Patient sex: M
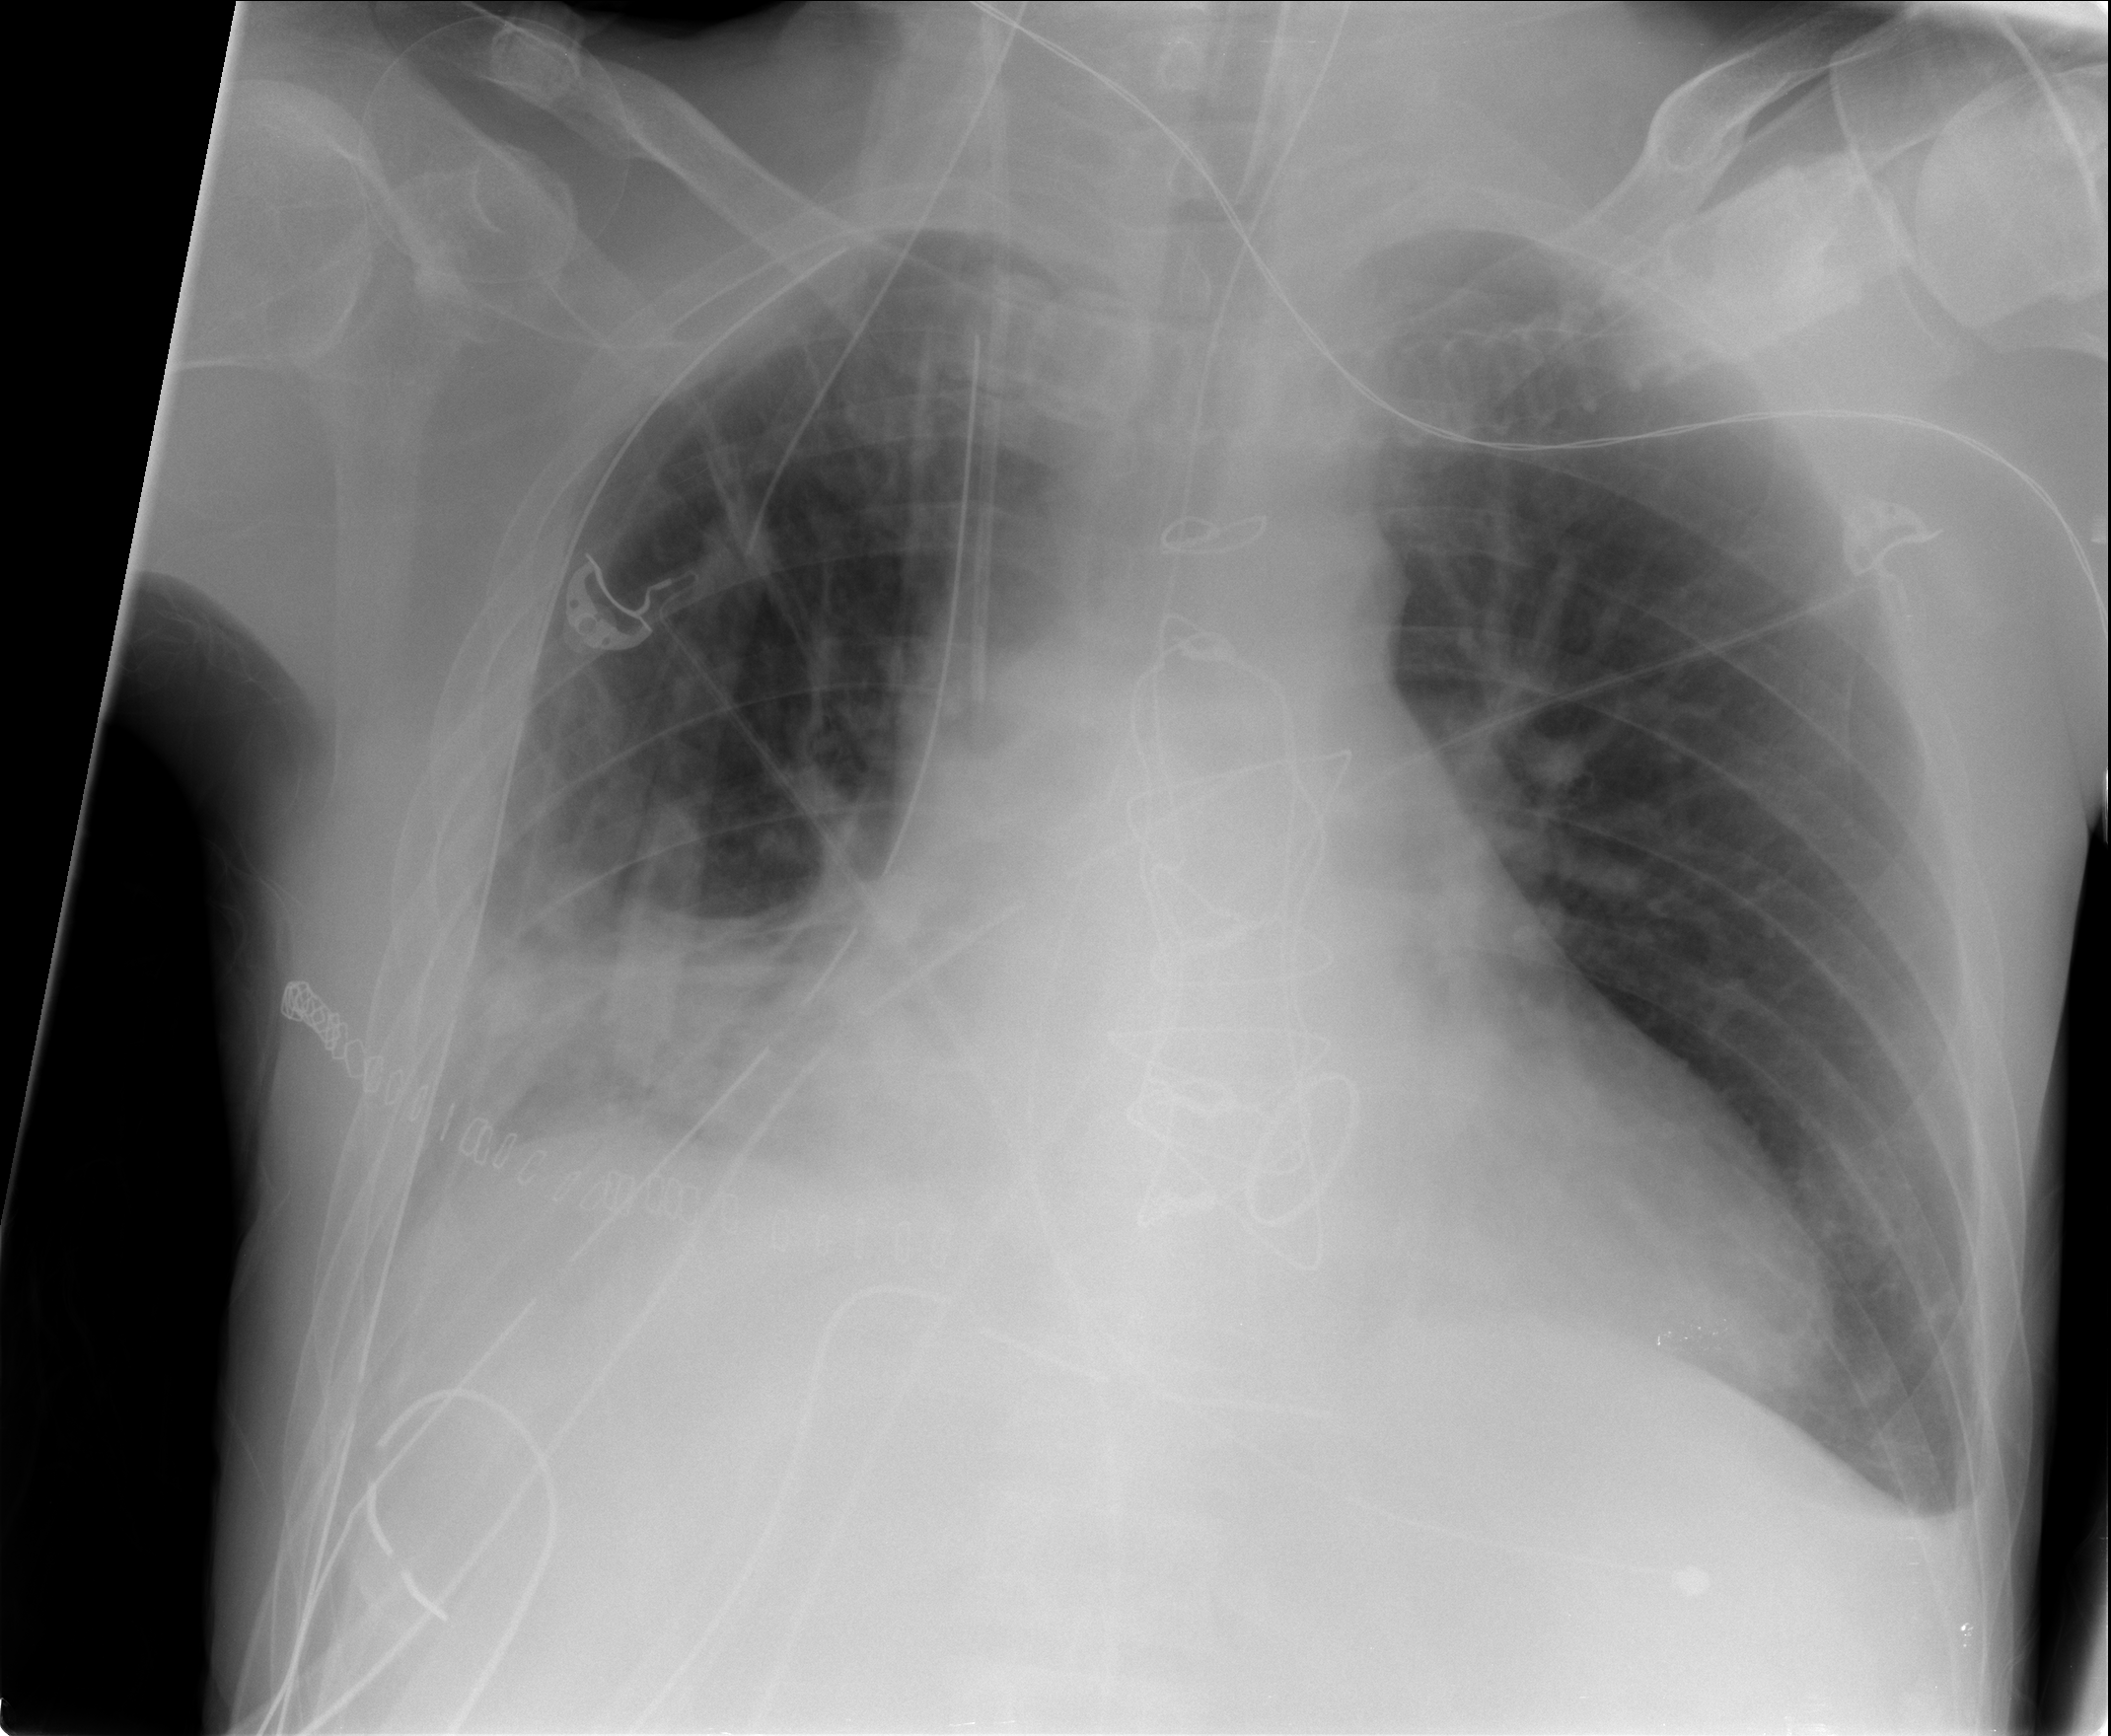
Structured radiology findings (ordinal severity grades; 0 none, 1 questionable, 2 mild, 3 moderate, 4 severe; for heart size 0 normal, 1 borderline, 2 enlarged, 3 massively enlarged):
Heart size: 2
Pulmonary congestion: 1
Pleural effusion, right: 3
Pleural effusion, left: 2
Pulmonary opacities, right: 0
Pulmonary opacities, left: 0
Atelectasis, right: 2
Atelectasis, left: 1